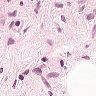
Metastatic tissue present: no